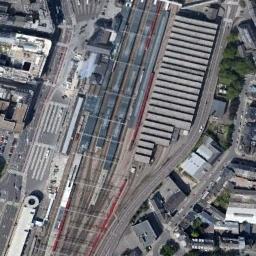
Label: railway_station